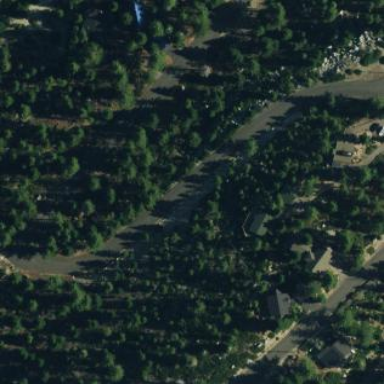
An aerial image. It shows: Evergreen woodland with needle-leaved trees.